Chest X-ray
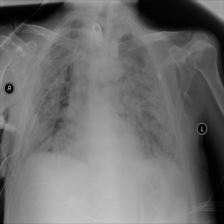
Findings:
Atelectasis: negative
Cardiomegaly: negative
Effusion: negative
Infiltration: negative
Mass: negative
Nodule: negative
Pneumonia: negative
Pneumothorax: negative
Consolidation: negative
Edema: negative
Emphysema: negative
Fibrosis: negative
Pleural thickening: negative
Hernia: negative